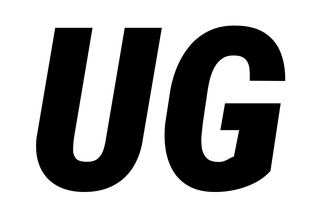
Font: Roboto-Italic_Condensed_Black_Italic